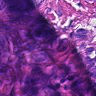
Metastatic tissue present: yes